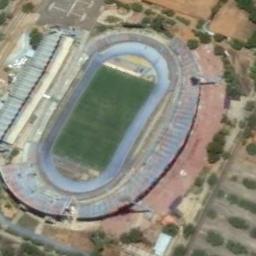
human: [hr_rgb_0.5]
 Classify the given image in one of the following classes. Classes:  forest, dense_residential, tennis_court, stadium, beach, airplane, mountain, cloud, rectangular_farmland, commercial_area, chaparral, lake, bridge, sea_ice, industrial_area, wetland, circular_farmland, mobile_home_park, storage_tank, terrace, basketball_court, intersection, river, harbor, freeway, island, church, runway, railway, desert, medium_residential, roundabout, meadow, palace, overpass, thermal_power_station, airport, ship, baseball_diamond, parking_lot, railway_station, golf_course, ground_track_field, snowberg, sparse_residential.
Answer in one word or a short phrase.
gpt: stadium